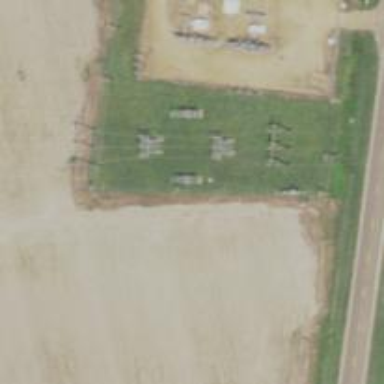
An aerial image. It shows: Switch for power supply.